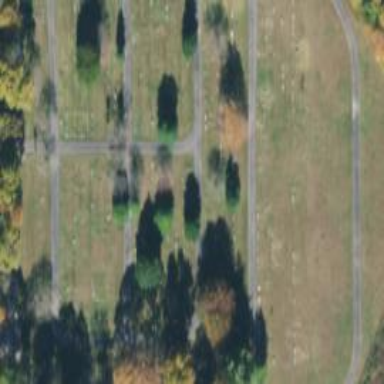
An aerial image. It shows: Cemetery.